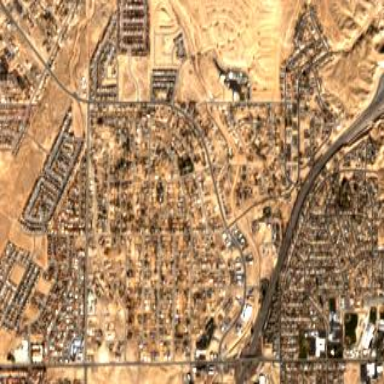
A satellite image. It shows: Residential area composed of single-family homes.